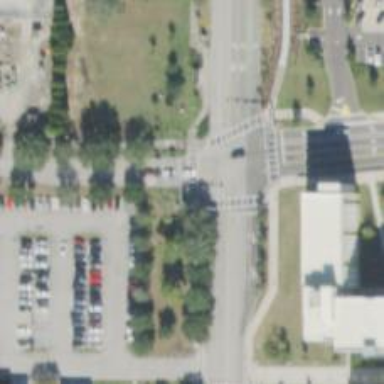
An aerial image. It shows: Footway that also serves as parkway.